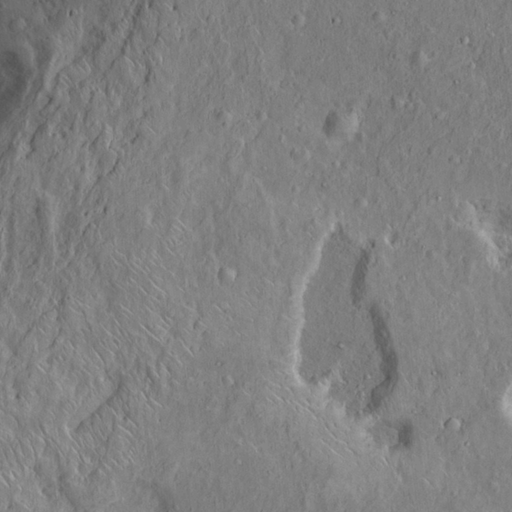
Objects detected: cone, cone, cone